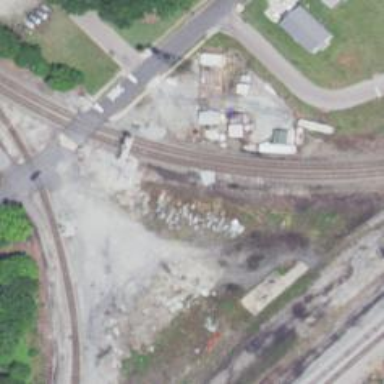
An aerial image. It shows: Railway signal.